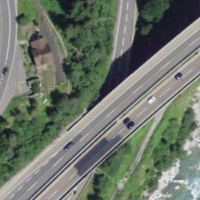
EUNIS habitat code: 57
Species observed at this site:
Milvus milvus
Dipsacus fullonum